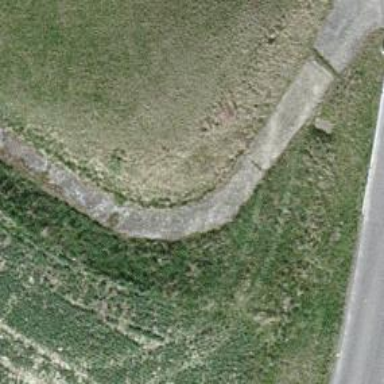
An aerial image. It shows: Well-maintained track road of grade 1.